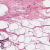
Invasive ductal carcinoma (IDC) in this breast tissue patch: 0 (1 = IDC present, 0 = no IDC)